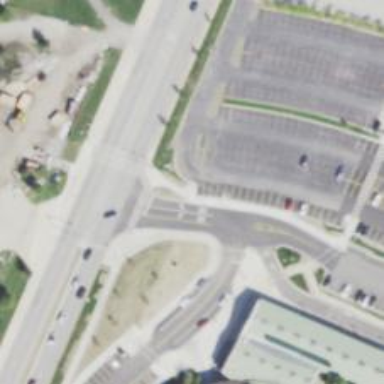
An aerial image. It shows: Service road with separate asphalt sidewalk.